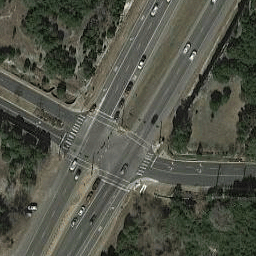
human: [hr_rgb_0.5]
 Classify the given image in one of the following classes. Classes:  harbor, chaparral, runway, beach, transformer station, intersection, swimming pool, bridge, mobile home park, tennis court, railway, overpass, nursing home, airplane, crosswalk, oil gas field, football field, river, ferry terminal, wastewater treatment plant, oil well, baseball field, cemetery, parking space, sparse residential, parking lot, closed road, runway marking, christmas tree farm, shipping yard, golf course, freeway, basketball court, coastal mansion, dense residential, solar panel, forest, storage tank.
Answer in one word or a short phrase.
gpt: intersection